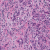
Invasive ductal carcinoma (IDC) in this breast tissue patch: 1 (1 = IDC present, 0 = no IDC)